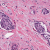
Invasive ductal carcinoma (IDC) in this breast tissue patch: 1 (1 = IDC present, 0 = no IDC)